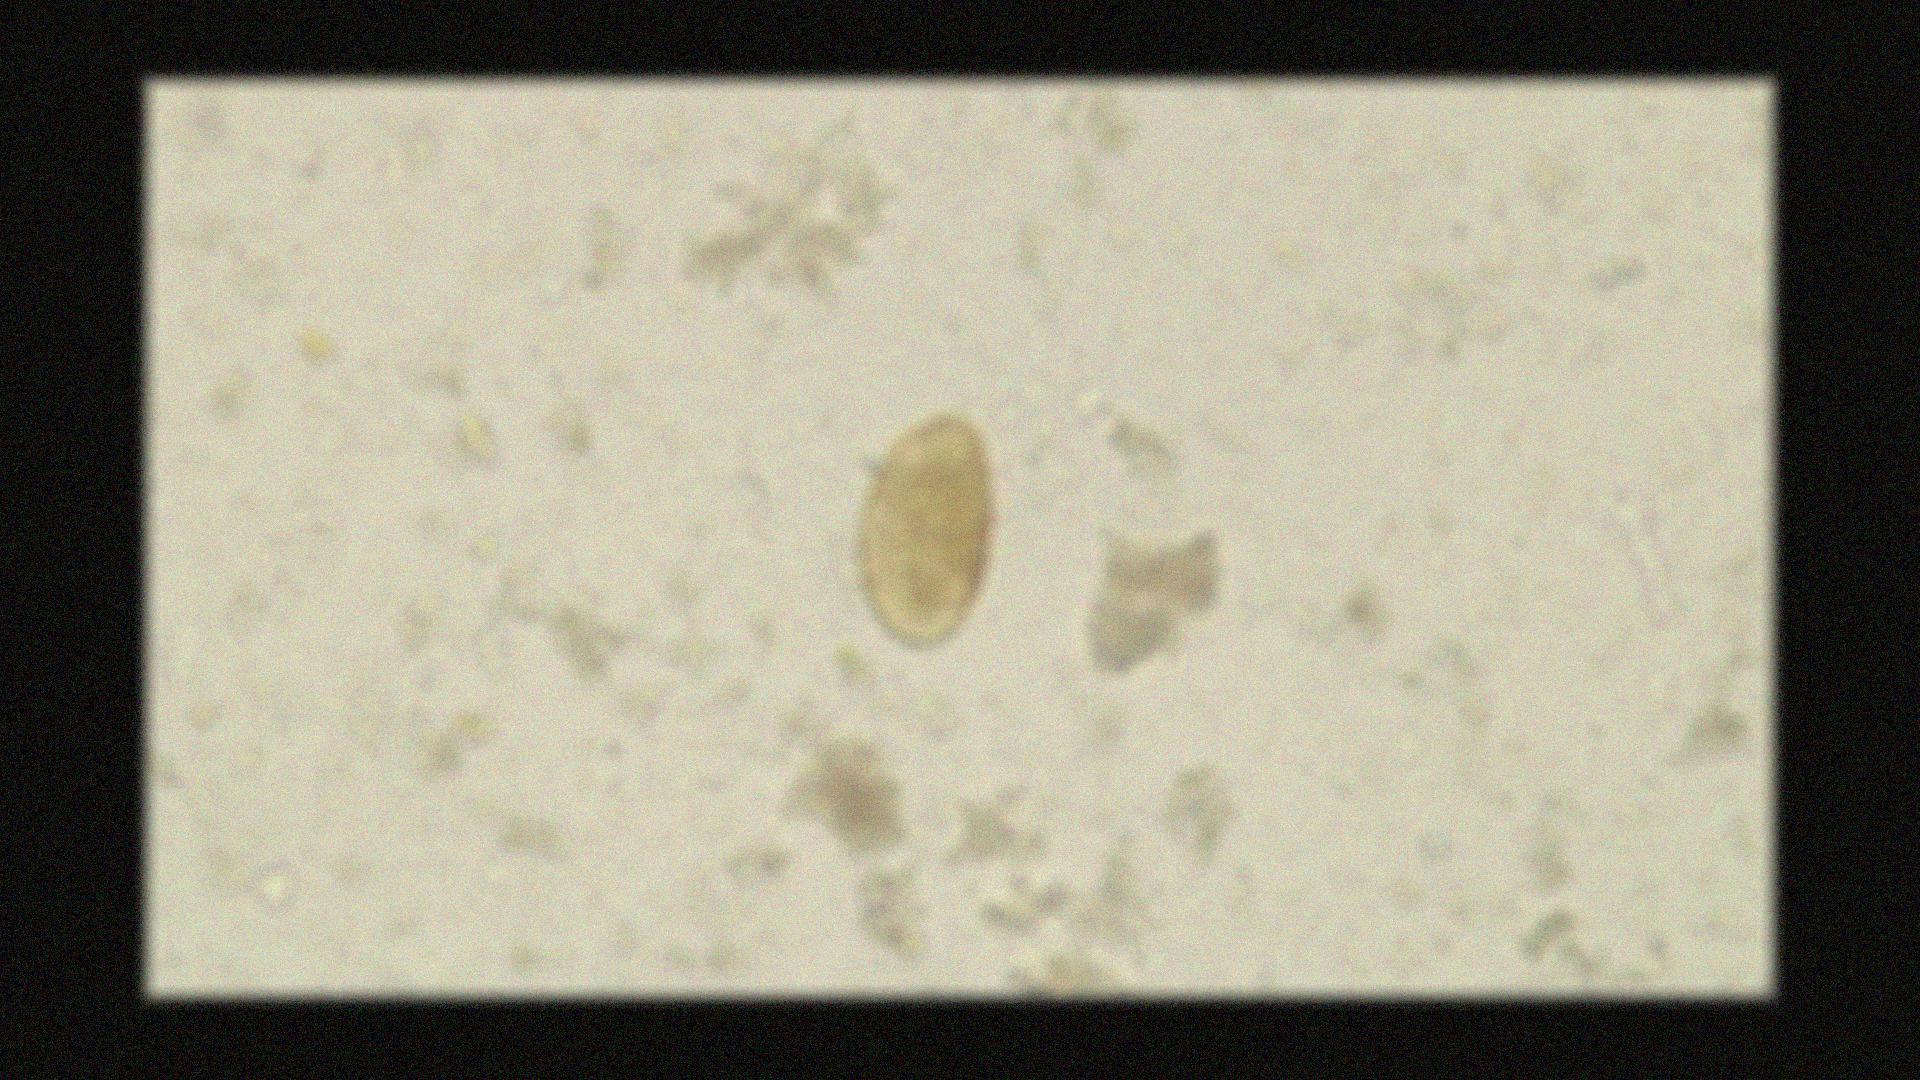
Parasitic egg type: Paragonimus spp